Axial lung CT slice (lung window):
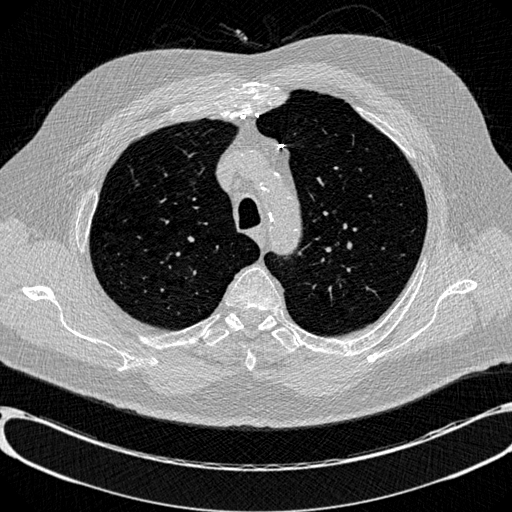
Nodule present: no